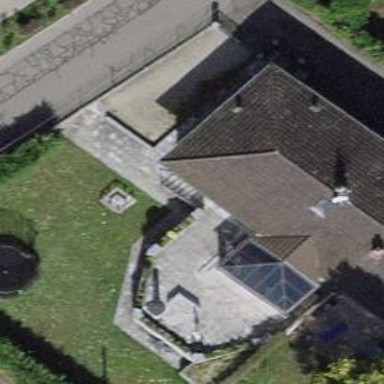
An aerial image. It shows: Garden surrounded by fence.